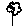
Label: flower